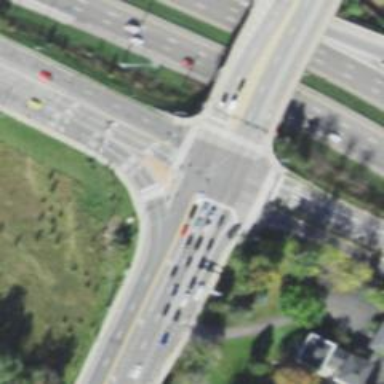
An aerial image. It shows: Marked road crossing.